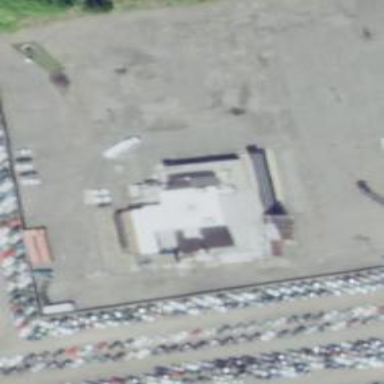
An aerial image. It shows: Building that is nightclub.